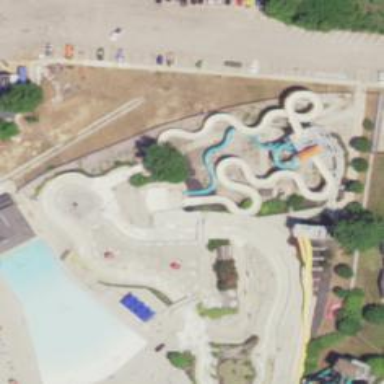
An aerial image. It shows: Water slide attraction.